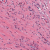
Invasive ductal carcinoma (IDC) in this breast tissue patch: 0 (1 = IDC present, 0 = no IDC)